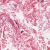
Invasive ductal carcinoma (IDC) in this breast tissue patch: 0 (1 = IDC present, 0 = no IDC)